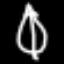
Label: leaf